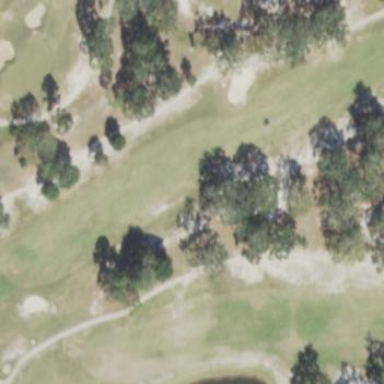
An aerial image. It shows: Grassy area designated as golf fairway.